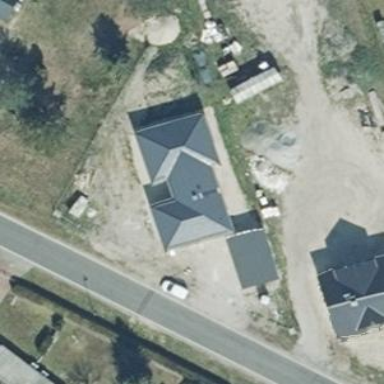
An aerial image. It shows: Detached building with hipped roof shape.